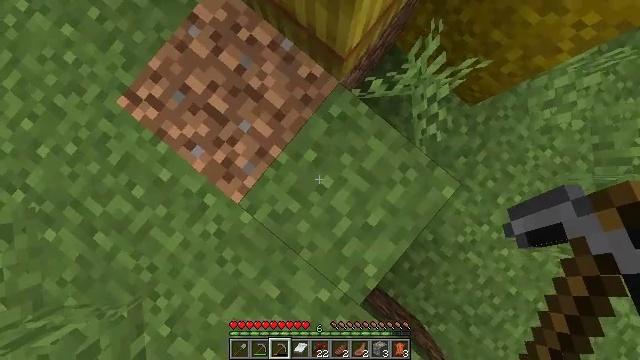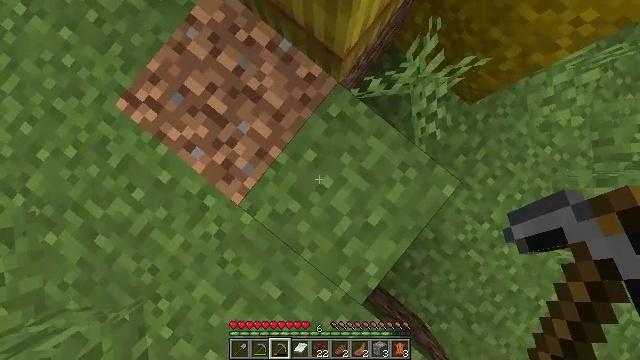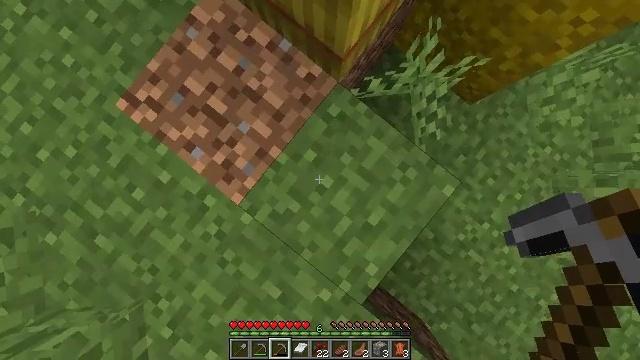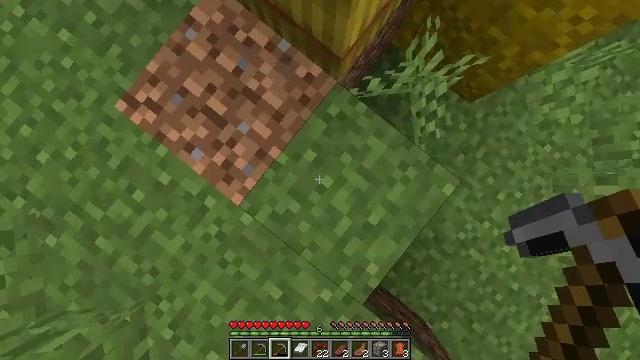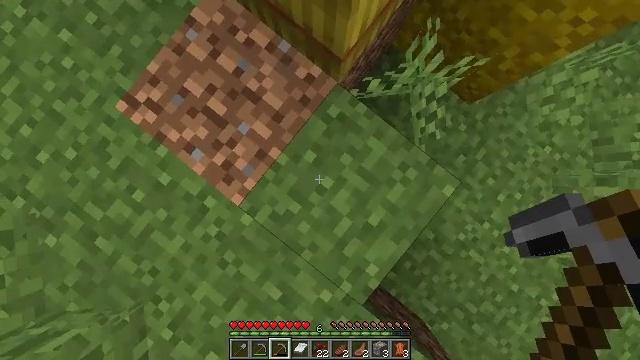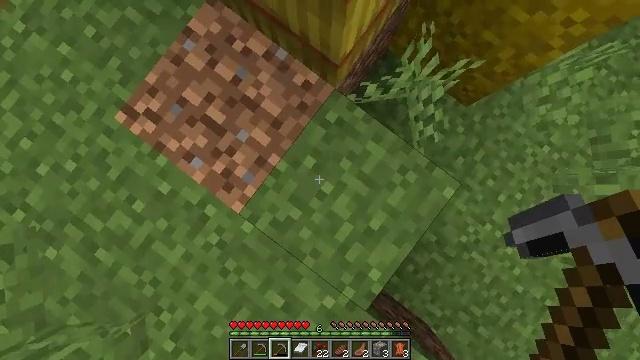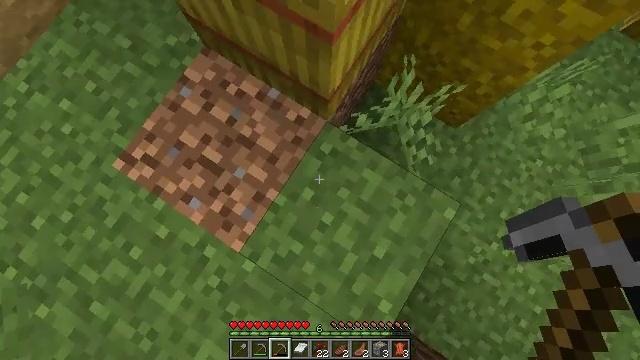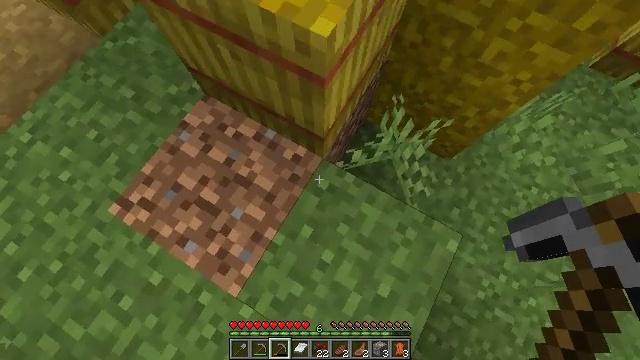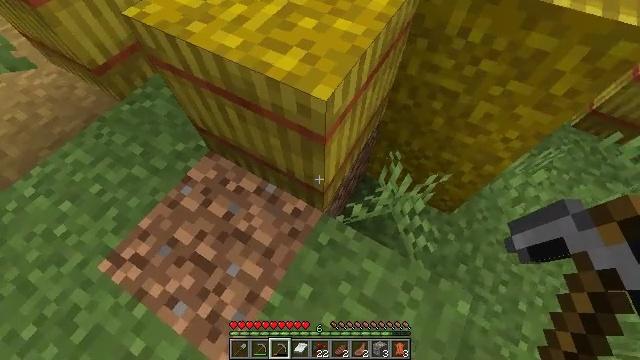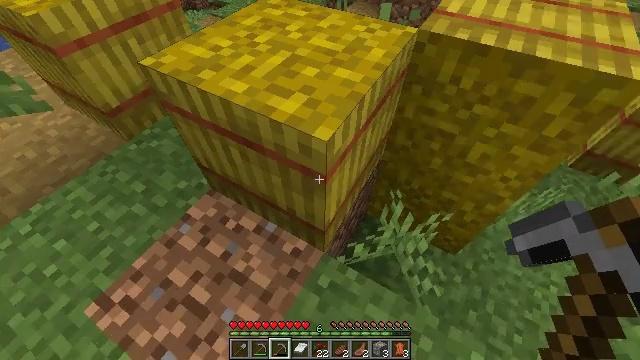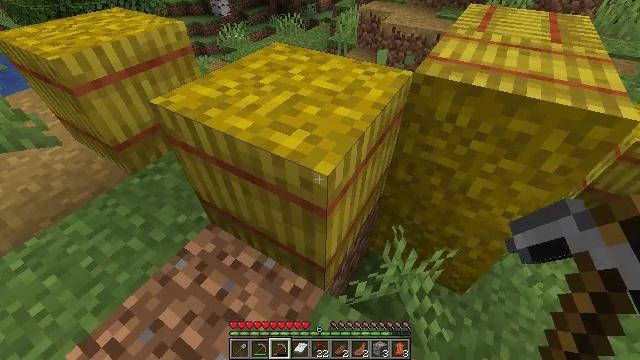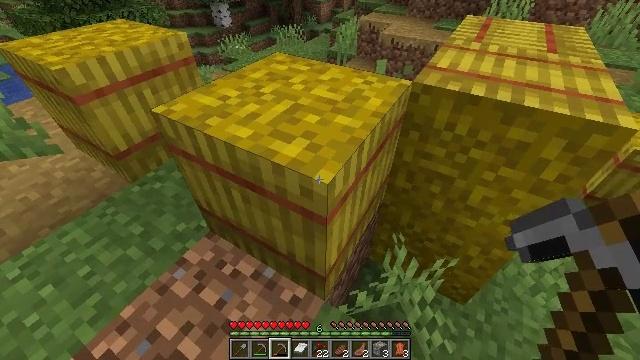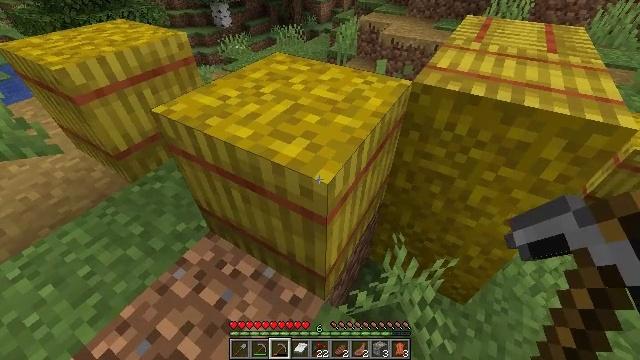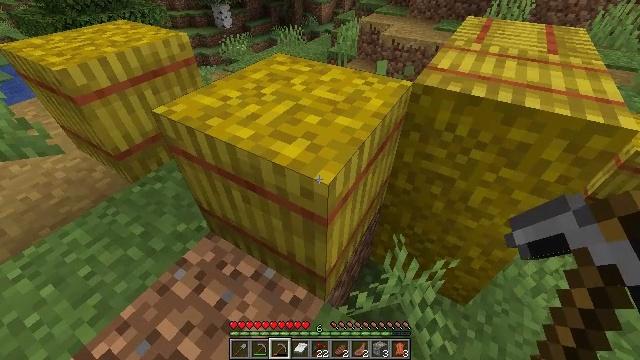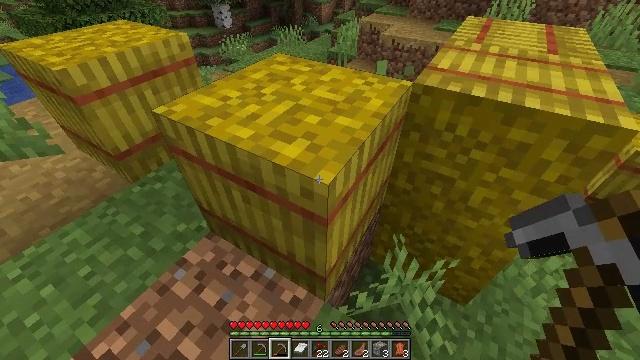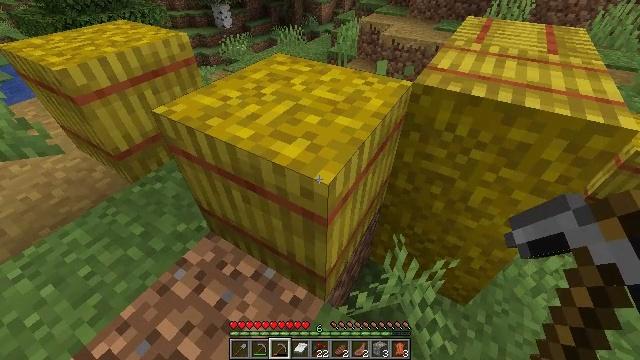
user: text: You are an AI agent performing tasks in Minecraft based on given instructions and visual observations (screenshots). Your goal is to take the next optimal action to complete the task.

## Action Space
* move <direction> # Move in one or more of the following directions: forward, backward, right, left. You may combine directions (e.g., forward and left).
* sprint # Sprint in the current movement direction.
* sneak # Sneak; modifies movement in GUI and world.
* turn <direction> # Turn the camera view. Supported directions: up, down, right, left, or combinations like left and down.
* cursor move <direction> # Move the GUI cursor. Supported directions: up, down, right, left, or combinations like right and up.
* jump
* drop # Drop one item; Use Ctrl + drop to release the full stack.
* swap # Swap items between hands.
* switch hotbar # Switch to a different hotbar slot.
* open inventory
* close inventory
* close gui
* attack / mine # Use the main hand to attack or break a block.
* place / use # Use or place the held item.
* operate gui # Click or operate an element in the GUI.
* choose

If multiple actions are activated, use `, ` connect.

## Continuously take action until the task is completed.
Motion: motion action
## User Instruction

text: Mine a hay block from the field.
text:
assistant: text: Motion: turn down
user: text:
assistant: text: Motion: no_op
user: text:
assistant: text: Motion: no_op
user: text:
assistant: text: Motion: no_op
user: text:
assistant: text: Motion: turn right and up
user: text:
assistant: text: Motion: turn right and up
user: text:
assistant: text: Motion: turn right and up
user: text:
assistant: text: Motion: turn up
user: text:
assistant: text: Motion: turn up
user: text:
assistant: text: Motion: turn up
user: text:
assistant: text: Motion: turn up
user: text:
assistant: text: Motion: no_op
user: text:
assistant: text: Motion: no_op
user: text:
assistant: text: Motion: no_op
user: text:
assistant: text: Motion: no_op
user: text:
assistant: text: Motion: no_op
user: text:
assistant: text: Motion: no_op
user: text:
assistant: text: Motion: no_op
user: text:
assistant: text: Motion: no_op
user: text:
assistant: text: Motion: no_op
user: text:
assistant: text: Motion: no_op
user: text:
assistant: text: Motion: no_op
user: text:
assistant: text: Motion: no_op
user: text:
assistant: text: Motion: no_op
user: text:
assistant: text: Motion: no_op
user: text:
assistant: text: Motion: no_op
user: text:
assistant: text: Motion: no_op
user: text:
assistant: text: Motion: no_op
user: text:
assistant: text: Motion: no_op
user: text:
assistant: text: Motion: no_op